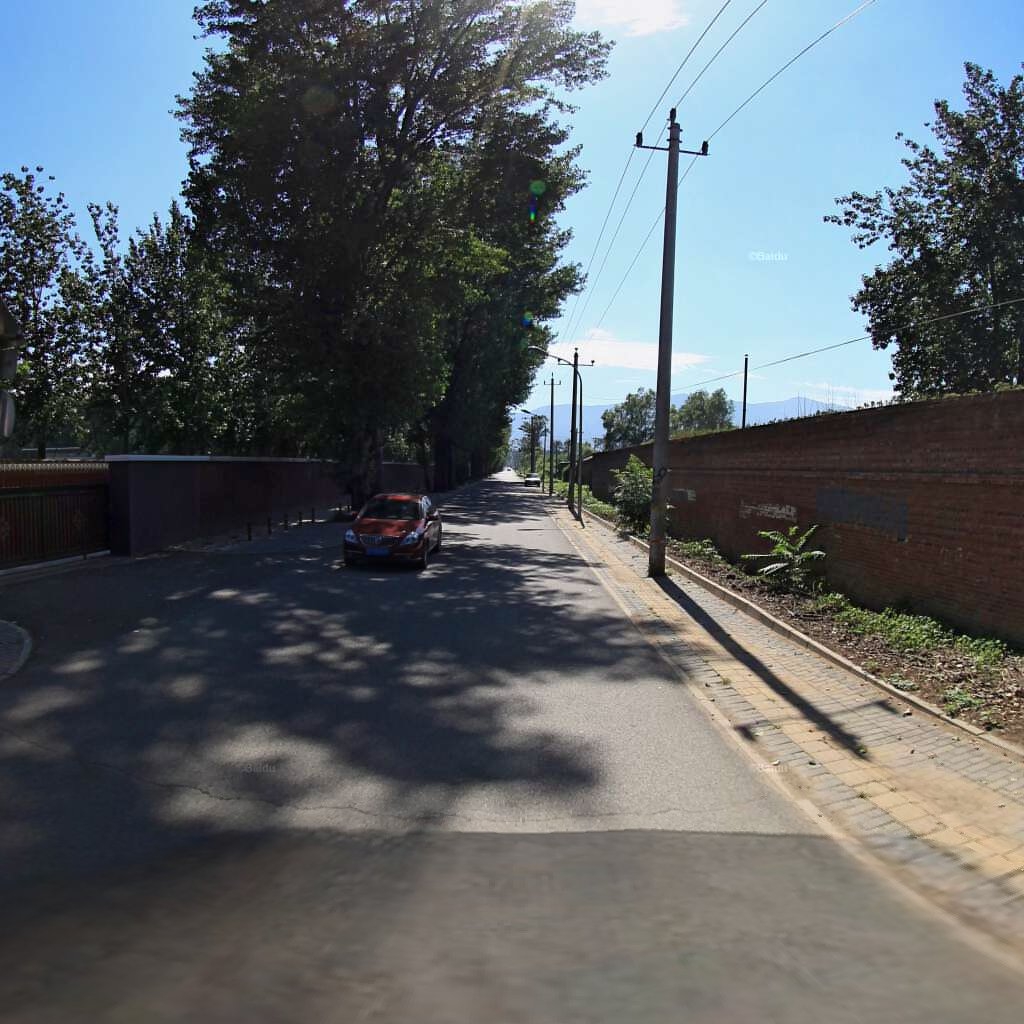
Region: Haidian
Road damage annotations: transverse crack